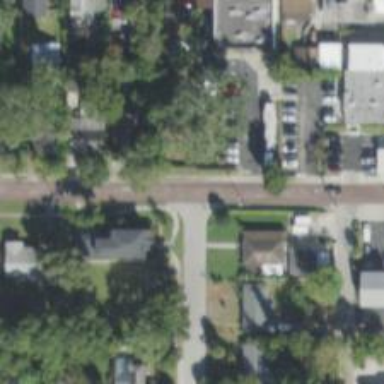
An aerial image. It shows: Residential road with asphalt surface. Sidewalk is present on the left side.